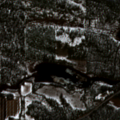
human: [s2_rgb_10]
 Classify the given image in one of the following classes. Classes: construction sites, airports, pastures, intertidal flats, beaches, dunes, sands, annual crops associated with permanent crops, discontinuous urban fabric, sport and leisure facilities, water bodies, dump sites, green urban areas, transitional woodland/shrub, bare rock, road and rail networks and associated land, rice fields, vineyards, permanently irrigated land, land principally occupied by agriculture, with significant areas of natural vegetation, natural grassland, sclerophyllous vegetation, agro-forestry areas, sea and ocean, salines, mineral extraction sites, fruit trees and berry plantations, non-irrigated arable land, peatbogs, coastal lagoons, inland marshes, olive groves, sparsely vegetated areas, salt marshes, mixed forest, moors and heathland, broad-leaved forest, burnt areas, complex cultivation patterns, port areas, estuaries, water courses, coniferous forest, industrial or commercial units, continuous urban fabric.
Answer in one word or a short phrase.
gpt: land principally occupied by agriculture, with significant areas of natural vegetation, coniferous forest